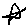
Label: star